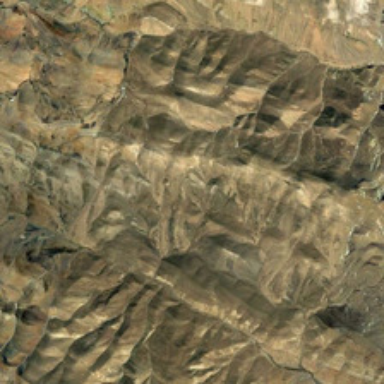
It is a piece of irregular khaki mountain .